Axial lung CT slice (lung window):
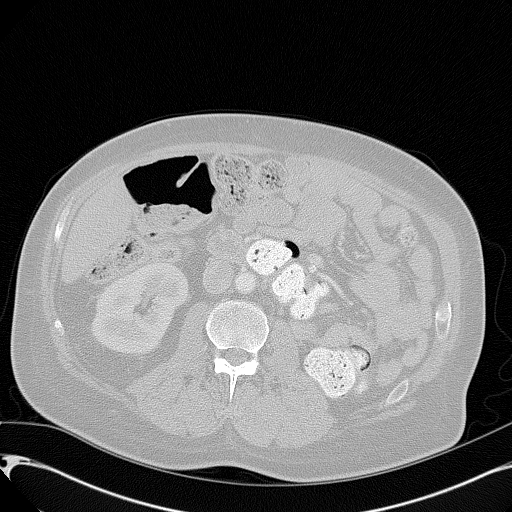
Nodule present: no